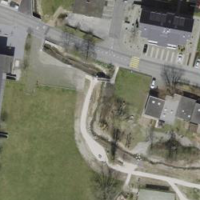
EUNIS habitat code: 54
Species observed at this site:
Veronica serpyllifolia